Field crop: maize
Growth stage: 1
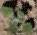
Species: chenopodium